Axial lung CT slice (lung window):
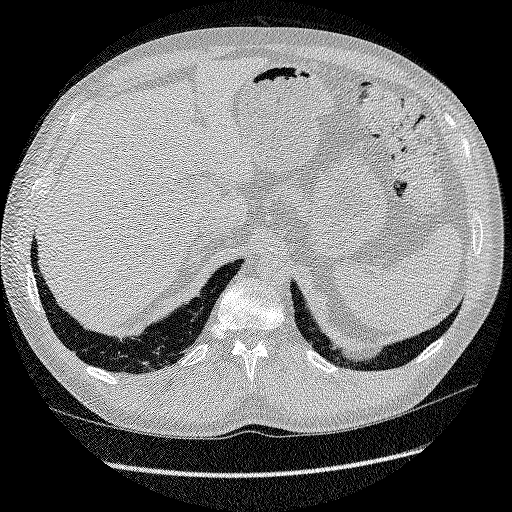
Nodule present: no